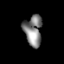
Tissue: lung
Cell type: Others
Senescence score: 0.2348
Nuclear area (px): 535
Mean DAPI intensity: 130.305